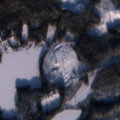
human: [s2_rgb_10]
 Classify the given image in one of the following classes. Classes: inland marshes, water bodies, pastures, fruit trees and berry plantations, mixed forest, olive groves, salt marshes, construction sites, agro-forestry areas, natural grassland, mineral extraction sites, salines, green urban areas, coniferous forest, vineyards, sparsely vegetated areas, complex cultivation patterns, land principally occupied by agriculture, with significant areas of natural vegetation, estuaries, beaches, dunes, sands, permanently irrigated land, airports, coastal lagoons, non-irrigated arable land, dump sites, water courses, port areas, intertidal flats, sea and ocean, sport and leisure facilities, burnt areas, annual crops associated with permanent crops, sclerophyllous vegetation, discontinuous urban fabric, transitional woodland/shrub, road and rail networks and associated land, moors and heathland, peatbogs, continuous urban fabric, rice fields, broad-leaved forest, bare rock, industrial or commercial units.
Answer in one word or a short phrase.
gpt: coniferous forest, mixed forest, transitional woodland/shrub, water bodies